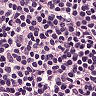
Metastatic tissue present: no